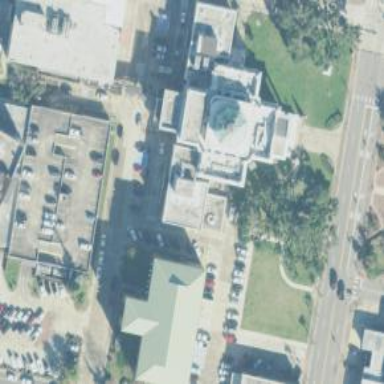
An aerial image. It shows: Courthouse building.